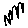
Label: zigzag